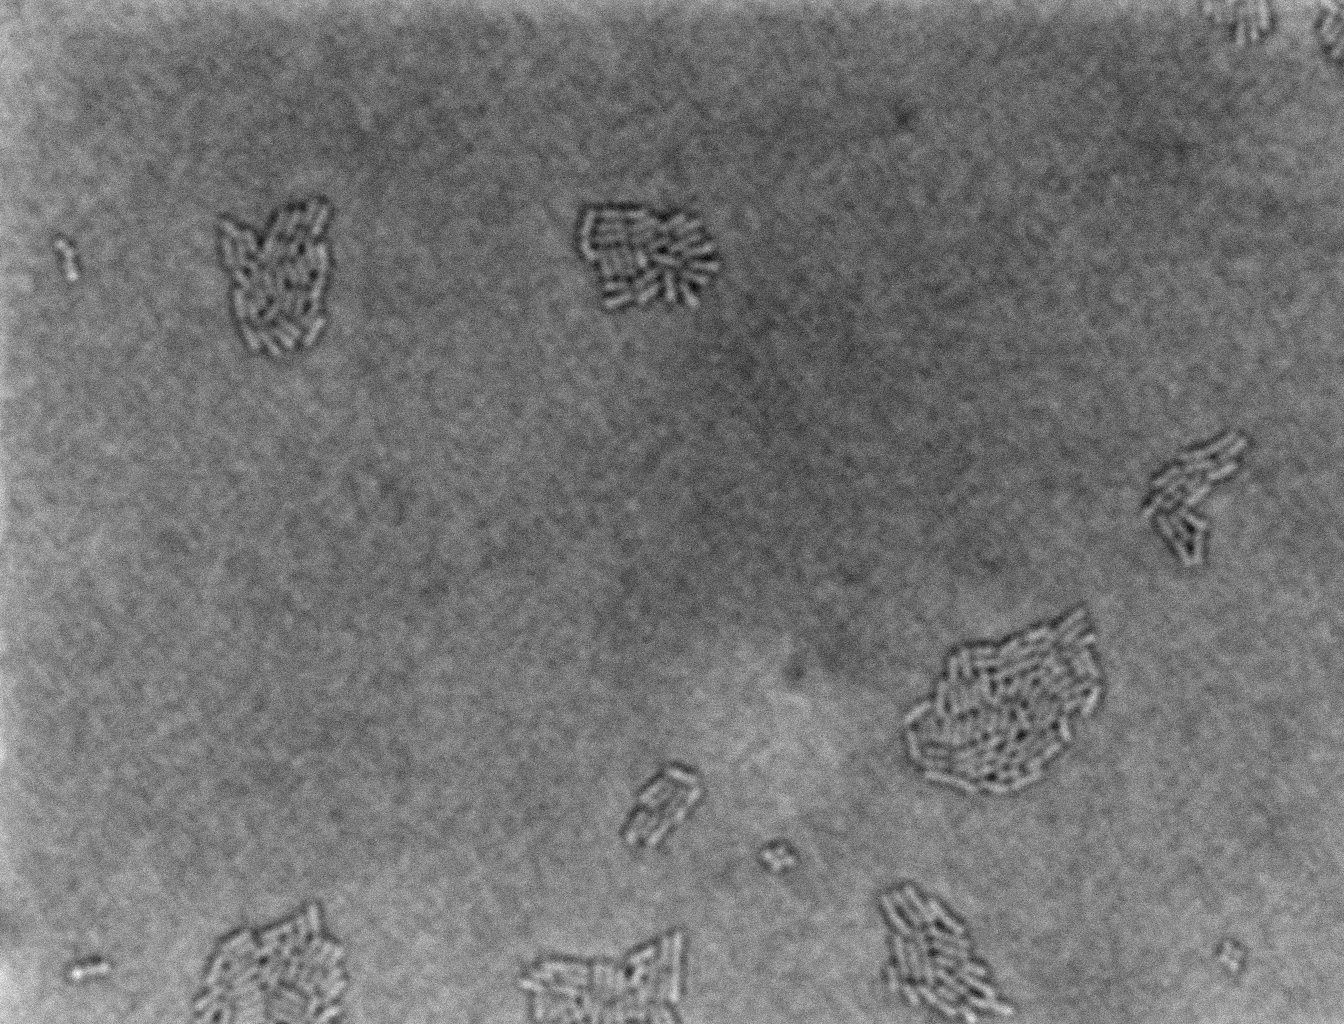
Brightfield microscopy, 60x objective, 3 h incubation